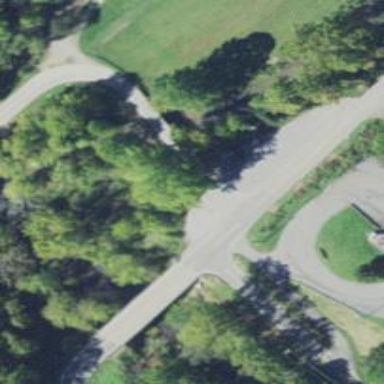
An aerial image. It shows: Residential road with bridge.